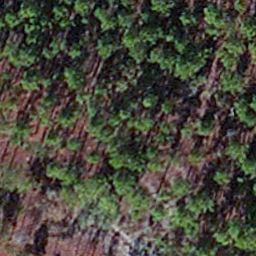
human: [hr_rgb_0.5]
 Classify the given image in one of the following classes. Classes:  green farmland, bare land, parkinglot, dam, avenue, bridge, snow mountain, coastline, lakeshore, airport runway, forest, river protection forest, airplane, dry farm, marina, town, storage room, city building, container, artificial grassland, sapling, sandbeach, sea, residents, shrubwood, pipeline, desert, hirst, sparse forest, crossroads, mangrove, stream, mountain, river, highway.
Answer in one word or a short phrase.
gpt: sapling